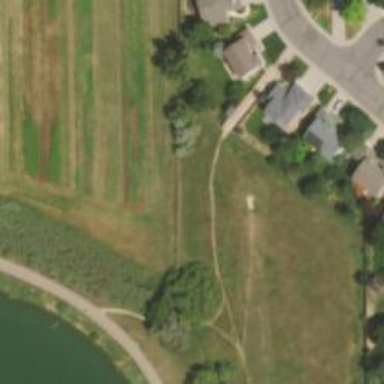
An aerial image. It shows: Disc golf course for leisure activity.